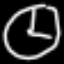
Label: clock